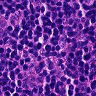
Metastatic tissue present: no